Interaction volume radius: 5 \u00c5
Interaction volume height: 15 \u00c5
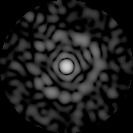
Disorder parameter: 0.8237